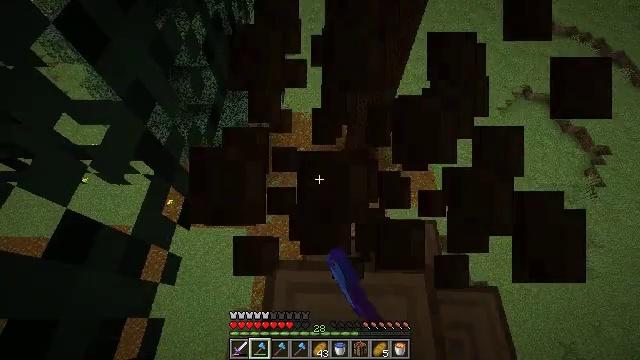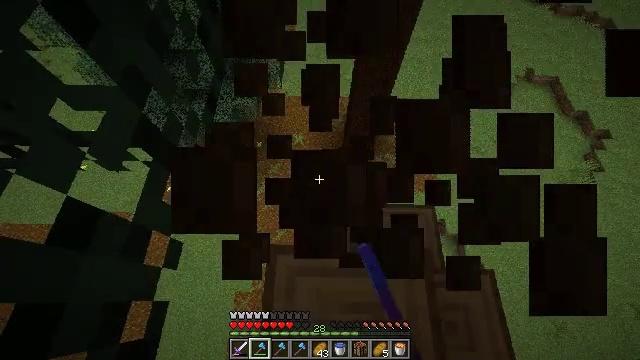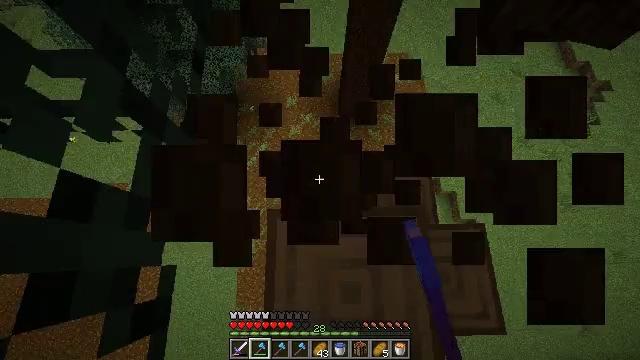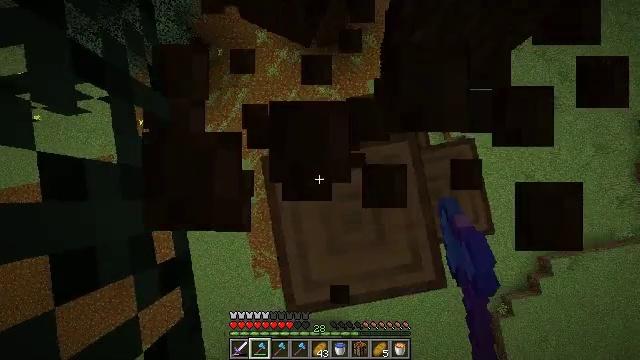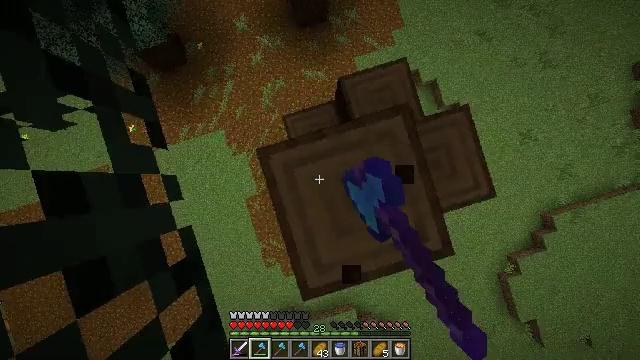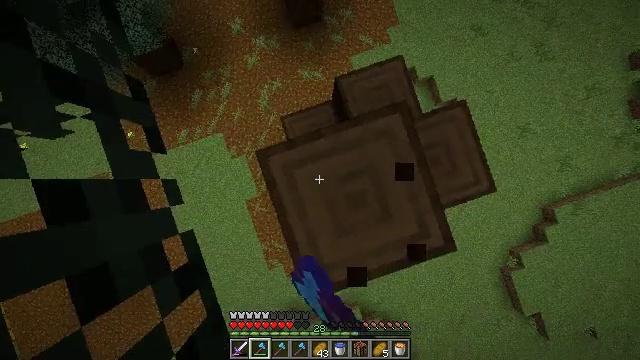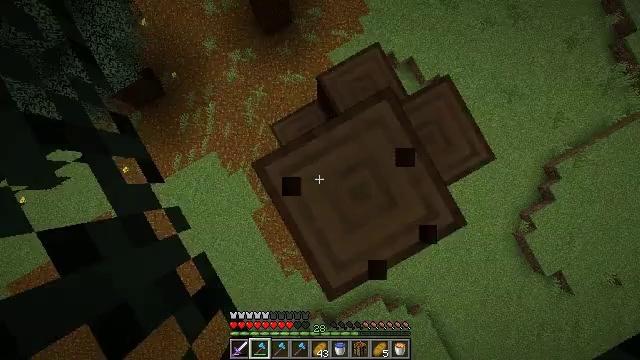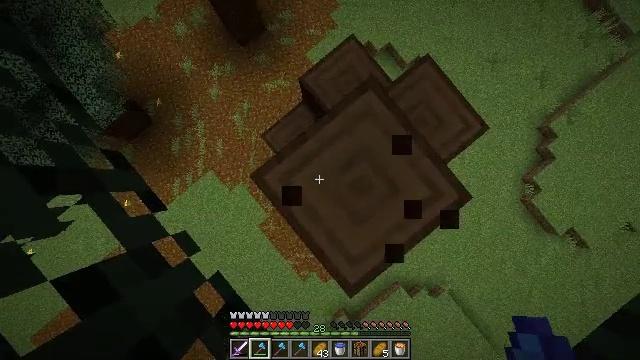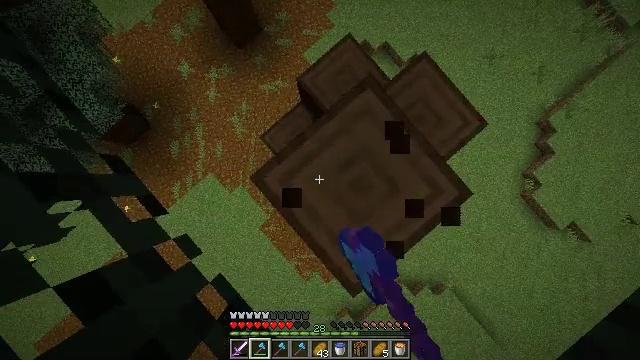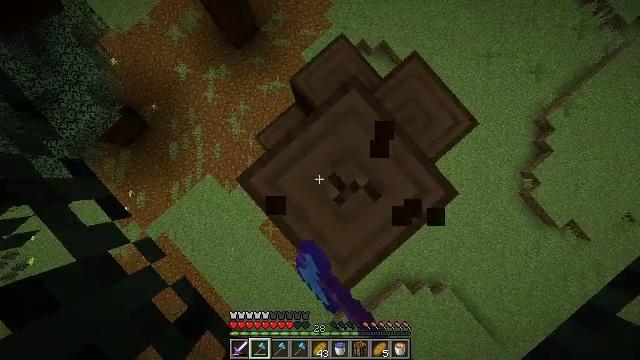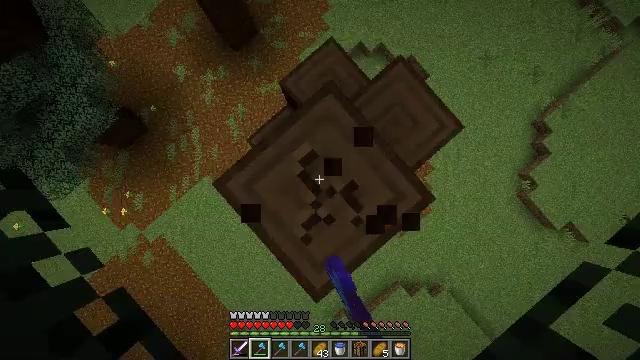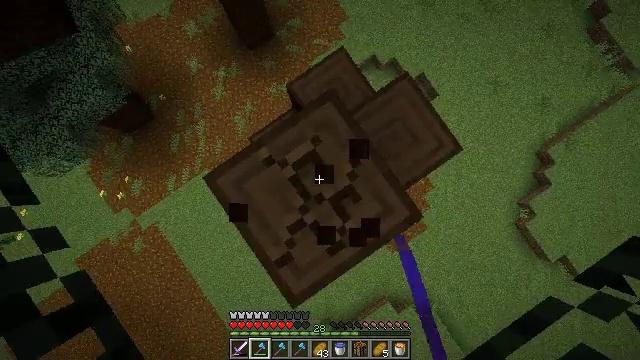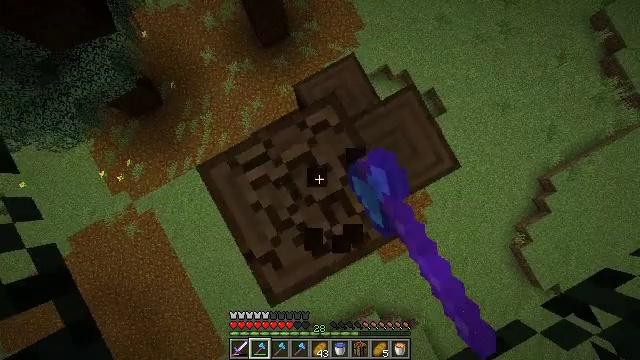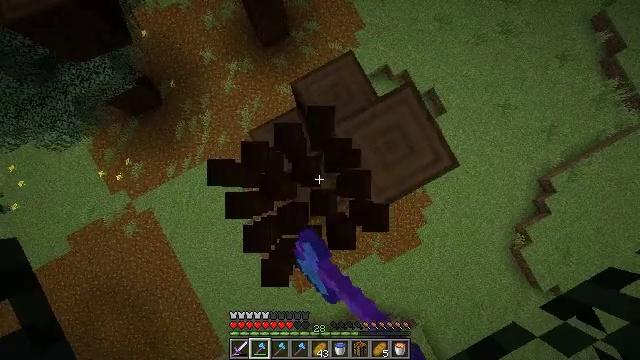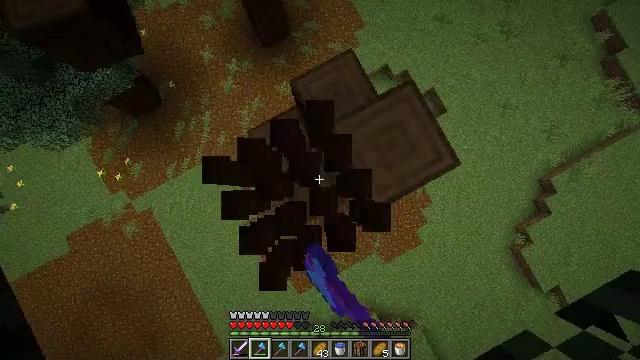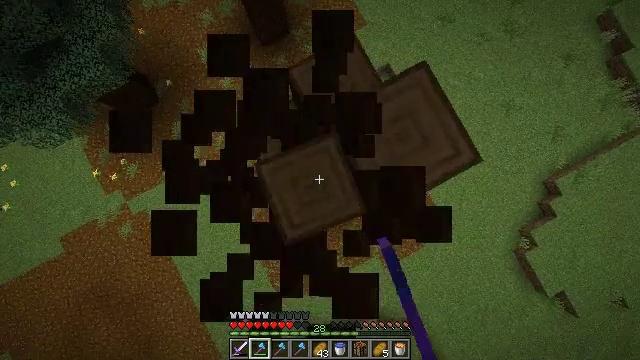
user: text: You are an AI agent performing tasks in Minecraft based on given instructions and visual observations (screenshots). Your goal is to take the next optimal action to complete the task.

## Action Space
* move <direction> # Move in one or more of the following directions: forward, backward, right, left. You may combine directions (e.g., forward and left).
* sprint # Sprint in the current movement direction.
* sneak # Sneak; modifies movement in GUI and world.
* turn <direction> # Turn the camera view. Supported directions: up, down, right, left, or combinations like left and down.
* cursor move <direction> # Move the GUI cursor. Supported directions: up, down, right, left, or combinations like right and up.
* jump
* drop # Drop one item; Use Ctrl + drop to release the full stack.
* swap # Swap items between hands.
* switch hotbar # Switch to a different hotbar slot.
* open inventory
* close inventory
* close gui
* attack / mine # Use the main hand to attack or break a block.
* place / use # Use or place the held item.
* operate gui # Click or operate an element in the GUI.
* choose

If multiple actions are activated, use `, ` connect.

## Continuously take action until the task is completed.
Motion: motion action
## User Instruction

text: Chop down the spruce log.
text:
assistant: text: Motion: turn down, attack / mine
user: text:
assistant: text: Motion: turn right and down, attack / mine
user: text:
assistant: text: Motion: turn right and down, attack / mine
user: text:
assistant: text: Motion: turn right and down, attack / mine
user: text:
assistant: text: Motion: turn right and down, attack / mine
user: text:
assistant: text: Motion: turn right and down, attack / mine
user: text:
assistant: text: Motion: turn right and down, attack / mine
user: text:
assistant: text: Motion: turn right, attack / mine
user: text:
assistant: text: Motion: move right, attack / mine
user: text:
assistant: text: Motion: move right, attack / mine
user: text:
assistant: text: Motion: turn left and up, attack / mine
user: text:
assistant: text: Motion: turn left, attack / mine
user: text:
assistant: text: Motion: attack / mine
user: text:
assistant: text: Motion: attack / mine
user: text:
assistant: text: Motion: attack / mine
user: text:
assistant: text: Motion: turn up, attack / mine
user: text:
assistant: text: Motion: turn up, attack / mine
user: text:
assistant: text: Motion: move forward, turn up, attack / mine
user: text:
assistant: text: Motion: move forward, turn right and up, attack / mine
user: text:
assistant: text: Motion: move forward, turn right and up, attack / mine
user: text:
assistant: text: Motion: turn right and up, attack / mine
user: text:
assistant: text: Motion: turn right and up, attack / mine
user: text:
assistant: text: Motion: turn right and up, attack / mine
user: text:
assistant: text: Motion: turn right and up, attack / mine
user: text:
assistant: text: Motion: turn right and up, attack / mine
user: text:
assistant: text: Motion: turn right and up, attack / mine
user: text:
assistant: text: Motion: turn up, attack / mine
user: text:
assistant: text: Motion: turn up, attack / mine
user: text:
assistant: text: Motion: turn left and up, attack / mine
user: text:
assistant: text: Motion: turn up, attack / mine